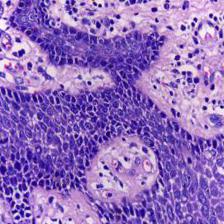
Diagnosis: OSCC